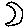
Label: moon